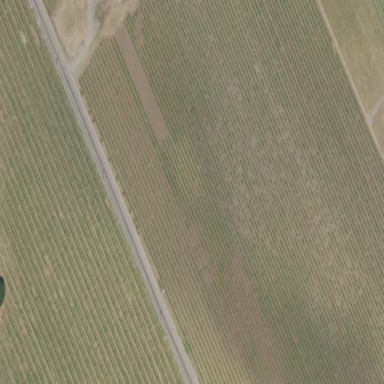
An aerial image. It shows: Vineyard growing grapes.